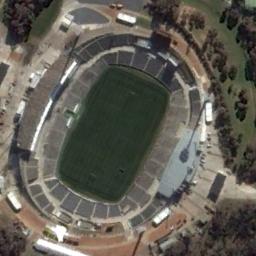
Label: stadium